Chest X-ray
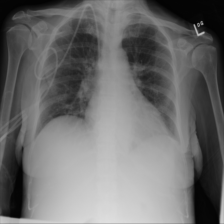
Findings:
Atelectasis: negative
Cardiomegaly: negative
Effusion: negative
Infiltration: negative
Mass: negative
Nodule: negative
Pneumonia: negative
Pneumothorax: negative
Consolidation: negative
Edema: negative
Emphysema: negative
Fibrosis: negative
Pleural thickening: negative
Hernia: negative